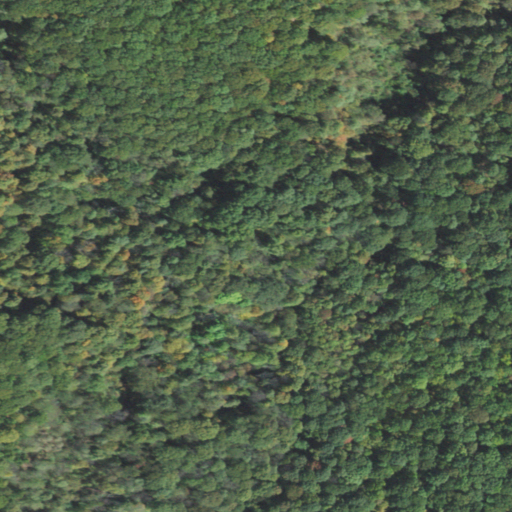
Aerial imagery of gap in Pennsylvania named Kittanning Gap containing only deciduous forest